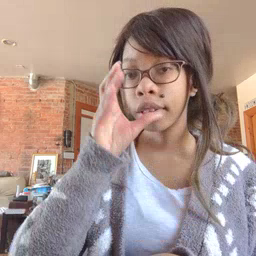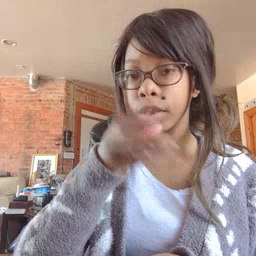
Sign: drink